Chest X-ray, PA view. Patient: 62 years old, sex F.
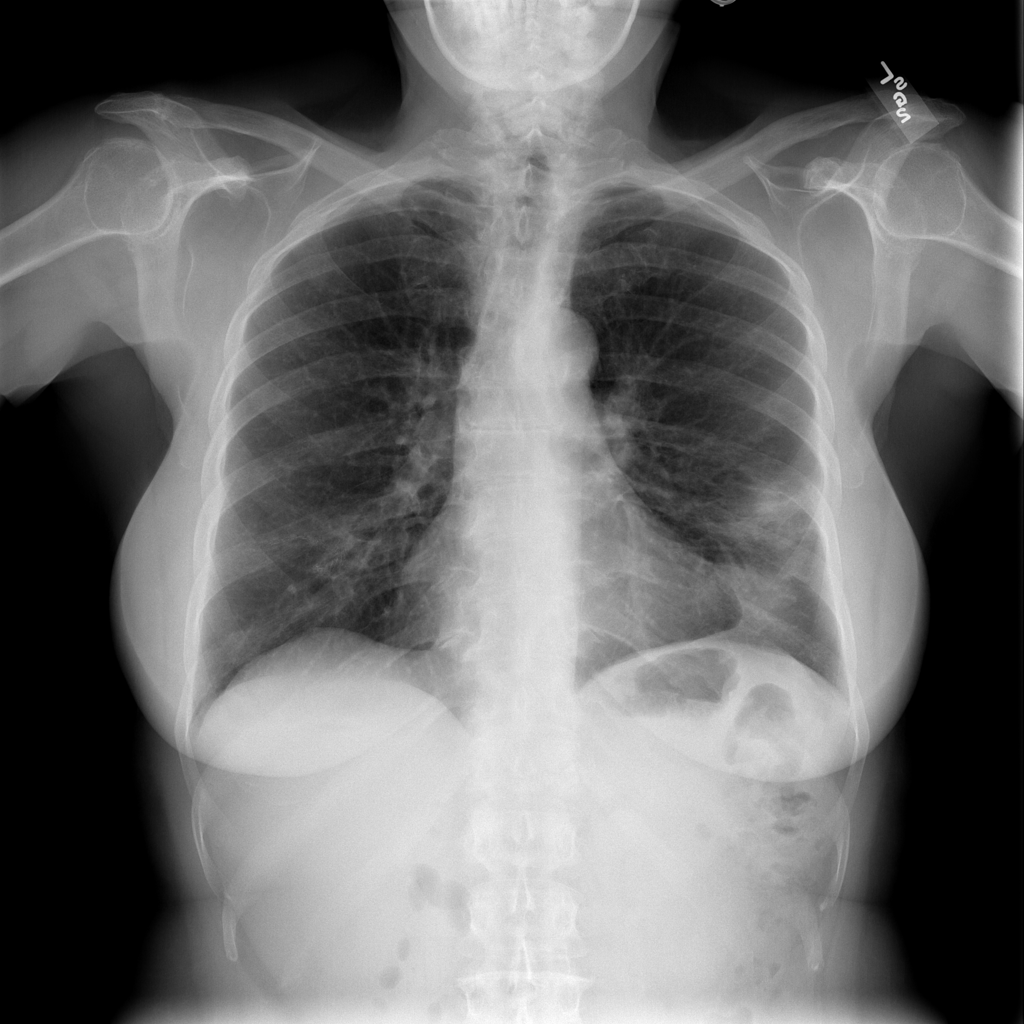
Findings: Consolidation, Mass